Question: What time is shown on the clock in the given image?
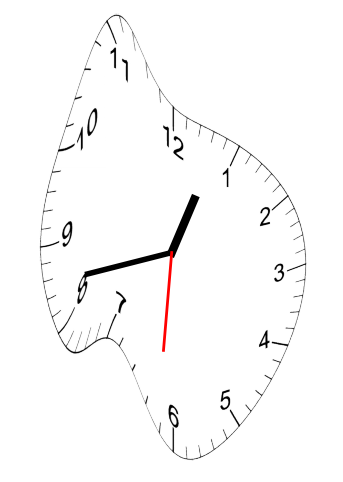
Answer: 12:42:31